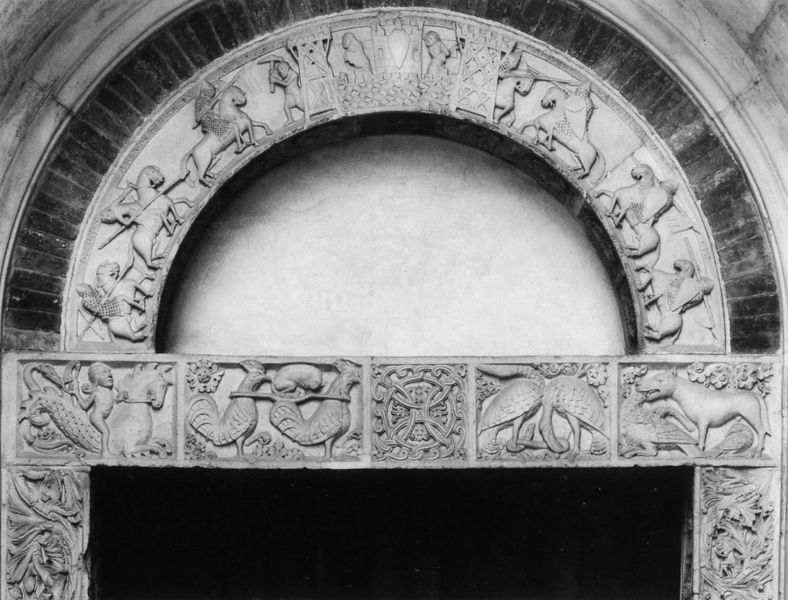
Titel: Dom S. Gimignano
Standort: Modena (EU - I - Emilia-Romagna)
Schlagwörter: kampf, vogel, wolf, blume, grau, tür, hund, tier, tiere, ornament, rahmen, stein, steine, vögel, pferd, pferde, reiter, turm, relief, bogen, rundbogen, fight, lanze, soldaten, detail, eingang, schild, rechteck, torbogen, schwarzweiss, uniform, waffen, soldat, helm, ritter, halbrund, fisch, gesims, fuchs, portikus, horses, wesen, fabelwesen, romanik, greif, building, lanzen, porticus, speer, speere, entrance, hahn, huhn, drache, hühner, tympanon, hähne, work, towers, chicken, hhn, mann auf pferd, schilkd, seahorse, männer auf pferden